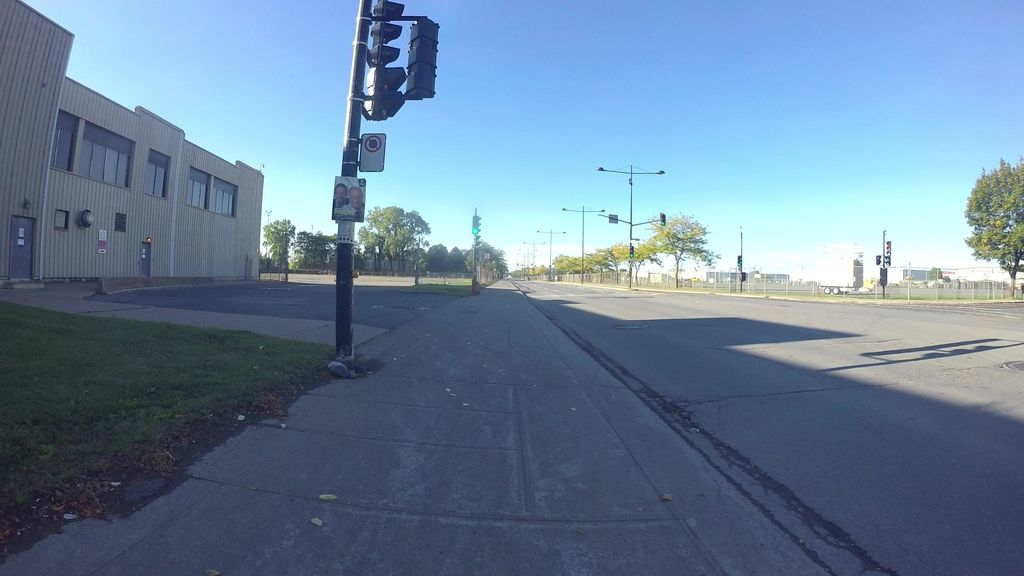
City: montreal